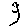
Label: smiley face